Question: I am looking for a plugin (jQuery or any alternative method) that produces a list of tables with the table values expanding upon user click, and the table being editable.
I've made a (very) crude image to visualise what I'm looking for:

I prefer coding in PHP and would like to avoid ASP. The tables will be connected to an SQL database.
Is there anything out there or will I have to write the code from scratch?
I've tried to be as clear as possible.
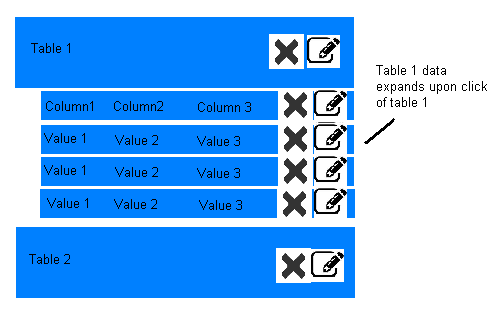
Answer: Try this <URL>
jTable is a jQuery plugin that is used to create AJAX based CRUD tables without coding HTML or Javascript.It is an open source plugin.